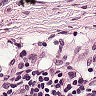
Metastatic tissue present: no